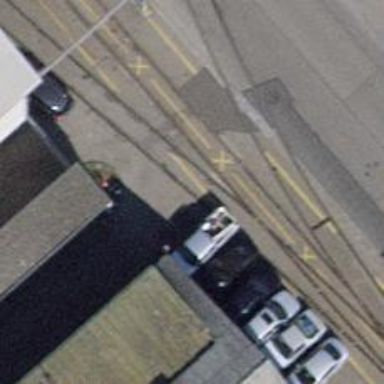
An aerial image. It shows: Railway level crossing.